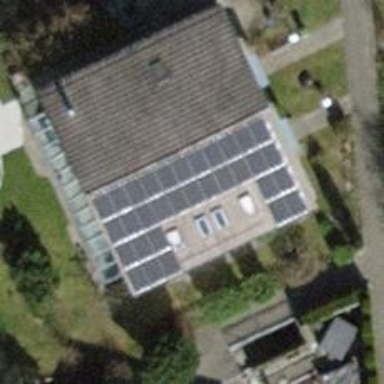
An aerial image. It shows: Solar power generator with photovoltaic panels.